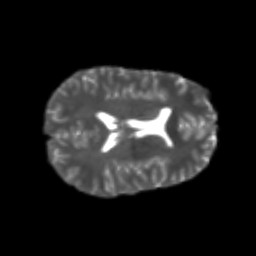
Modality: T2w
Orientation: axial
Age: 21
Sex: female
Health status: healthy
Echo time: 0.074 s